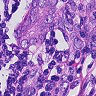
Metastatic tissue present: yes